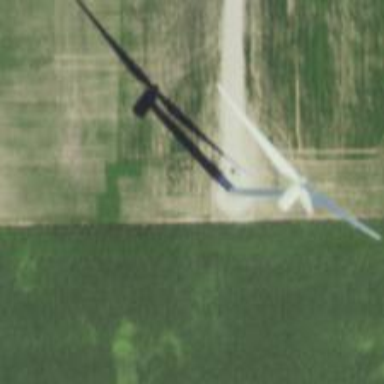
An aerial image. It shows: Wind generator powered by horizontal axis wind turbine.